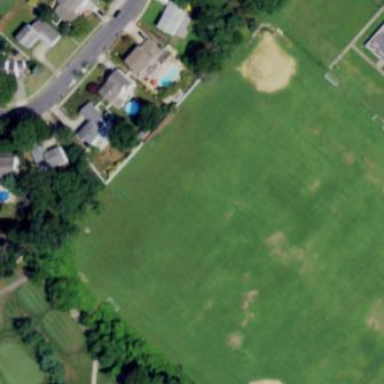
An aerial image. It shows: Soccer pitch for leisureland activities.